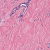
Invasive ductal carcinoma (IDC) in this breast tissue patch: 0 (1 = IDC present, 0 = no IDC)